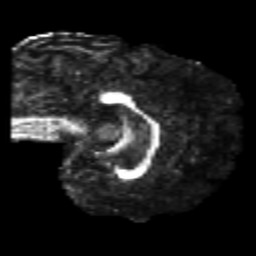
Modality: FA
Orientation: sagittal
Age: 23
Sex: female
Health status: healthy
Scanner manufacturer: philips
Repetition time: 7.477 s
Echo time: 0.08753 s